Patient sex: F
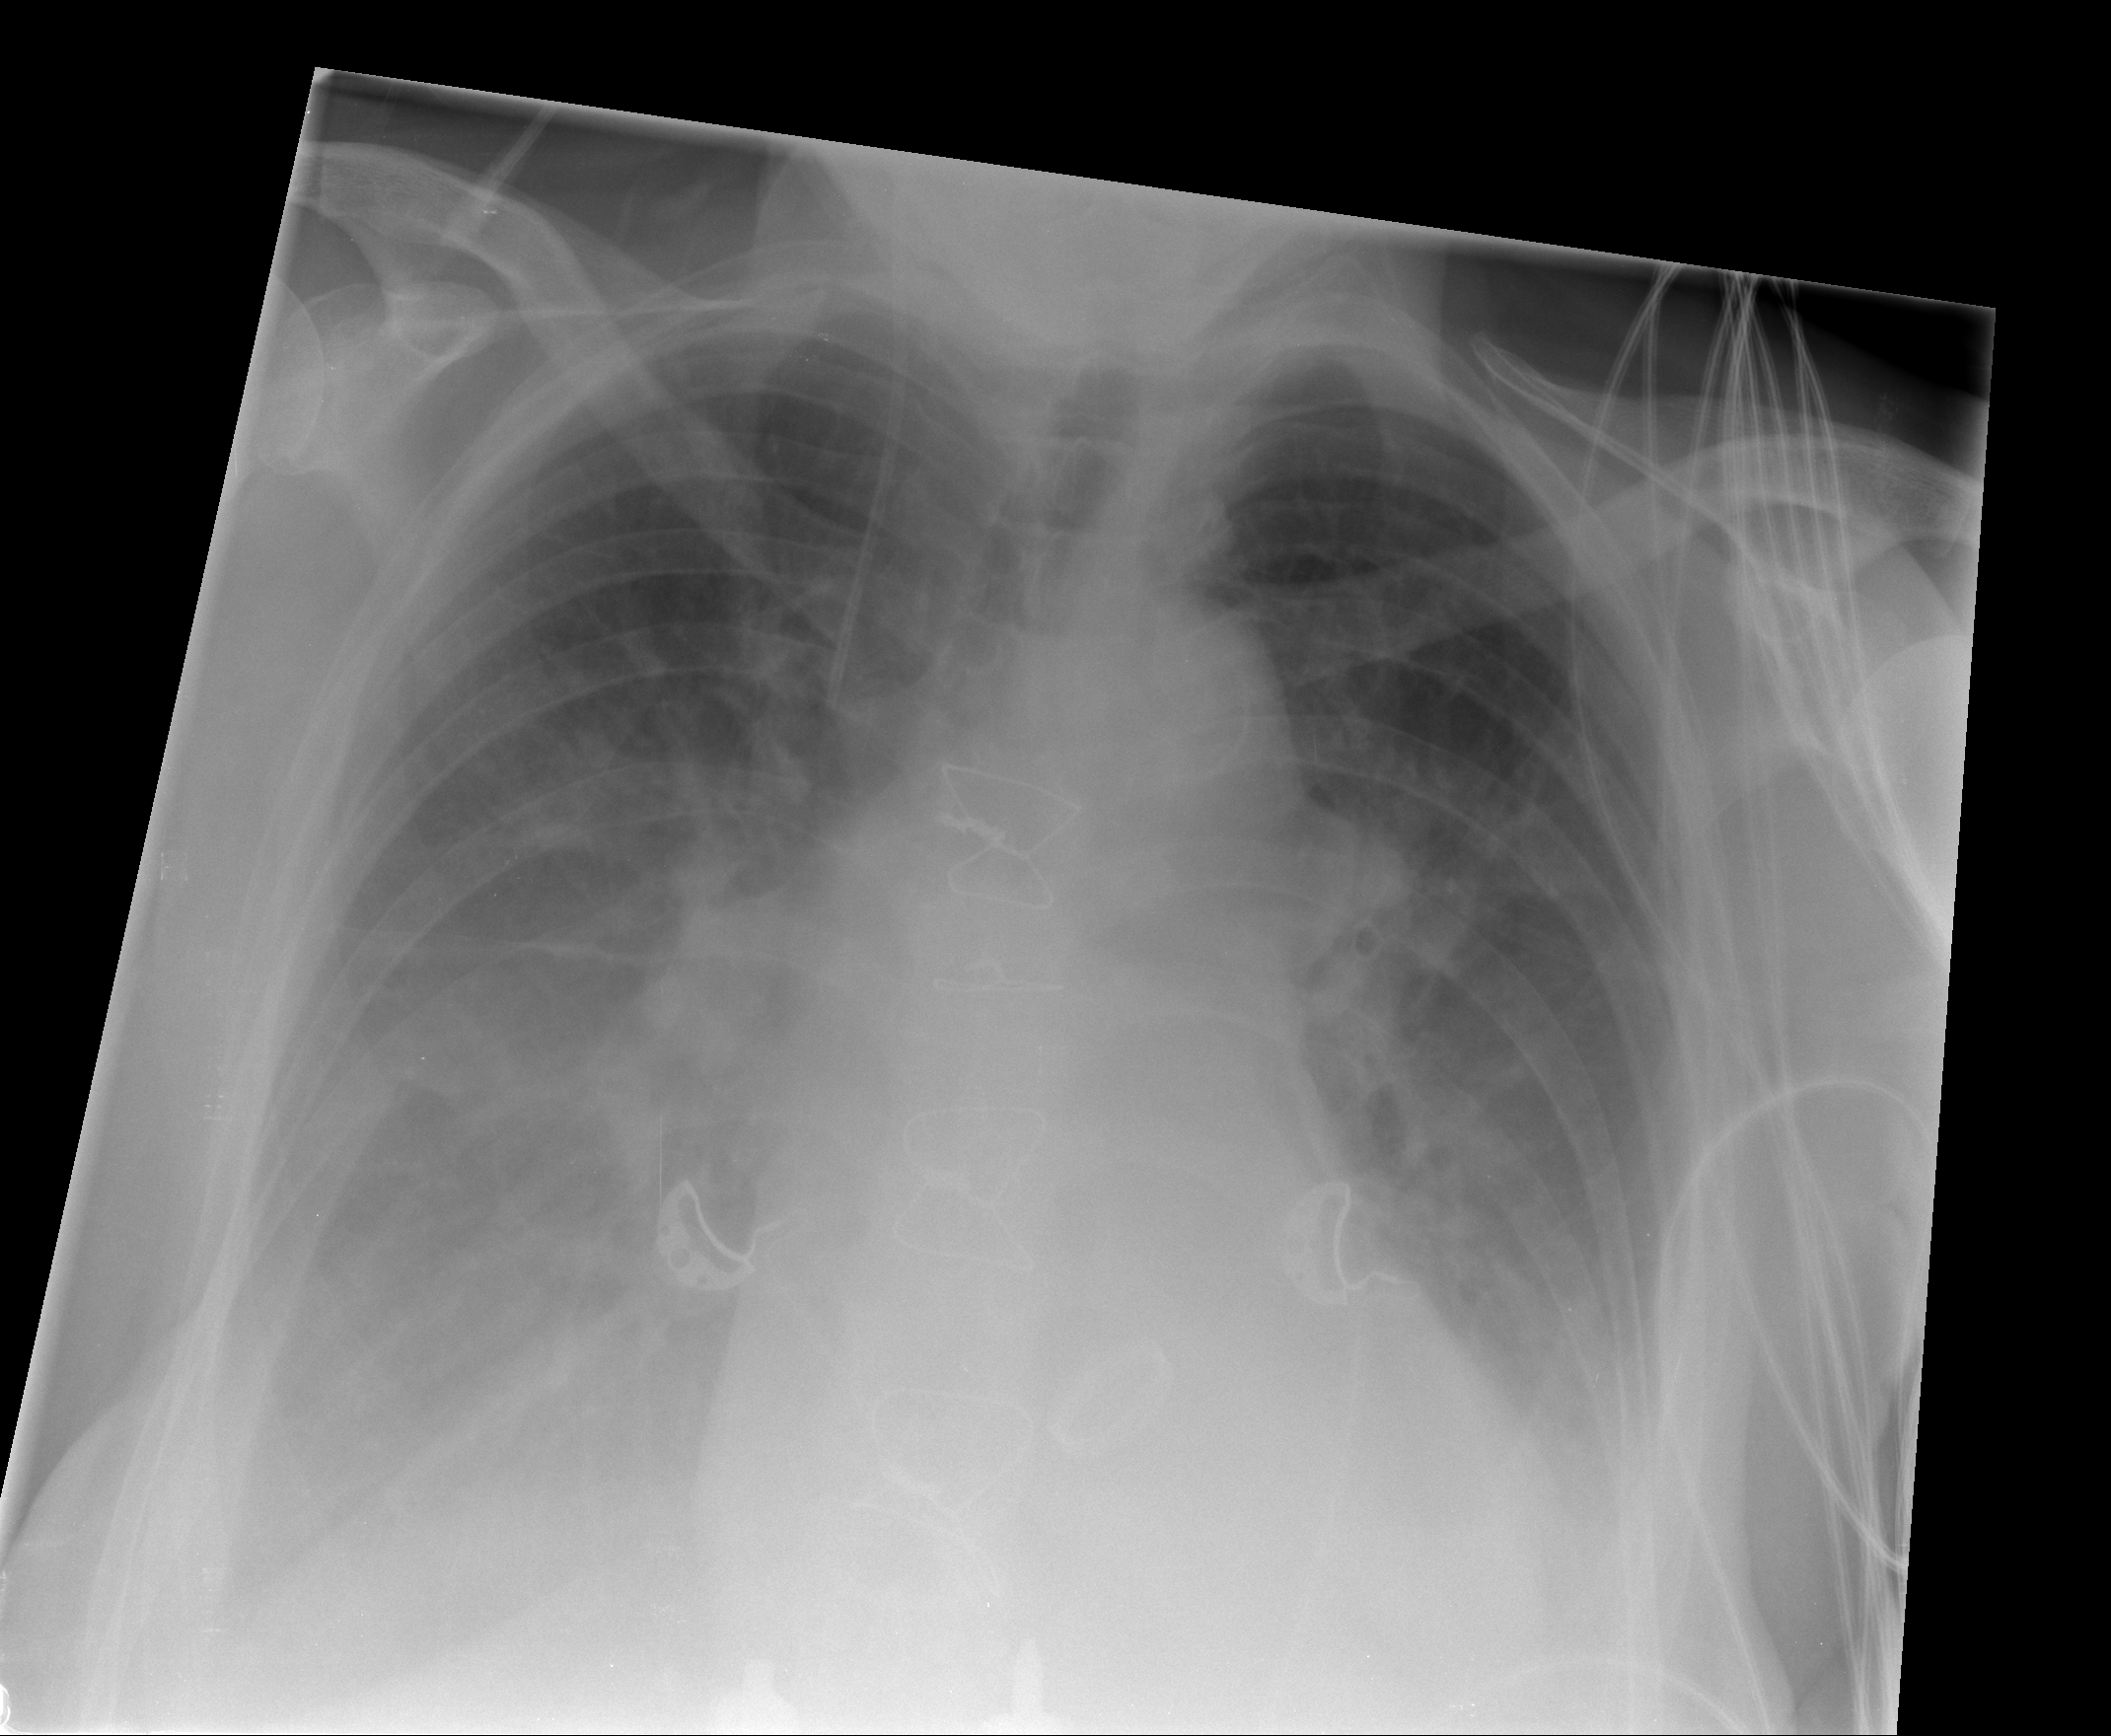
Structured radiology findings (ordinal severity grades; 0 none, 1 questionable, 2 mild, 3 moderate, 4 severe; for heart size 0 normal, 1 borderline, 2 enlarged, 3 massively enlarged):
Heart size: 0
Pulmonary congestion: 2
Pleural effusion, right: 3
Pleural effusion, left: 2
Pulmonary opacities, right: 0
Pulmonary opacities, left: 0
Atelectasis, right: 2
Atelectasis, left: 2